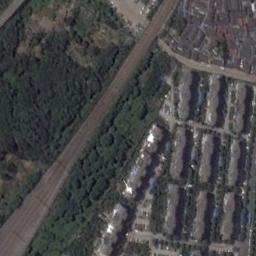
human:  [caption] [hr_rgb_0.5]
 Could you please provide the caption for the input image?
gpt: The railway is surrounded by trees .

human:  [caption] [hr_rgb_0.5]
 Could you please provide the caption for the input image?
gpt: The railway is next to some trees and houses .

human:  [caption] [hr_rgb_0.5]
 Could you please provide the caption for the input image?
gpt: There are dense buildings on both sides of the railway .

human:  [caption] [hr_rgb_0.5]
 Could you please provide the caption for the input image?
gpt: The railway goes through a forest and a residential area is on one side of the railway .

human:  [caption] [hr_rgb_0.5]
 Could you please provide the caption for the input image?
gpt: There are many green trees and buildings beside the railway .